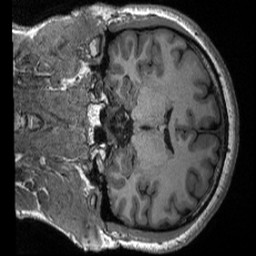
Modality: T1w
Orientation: coronal
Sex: male